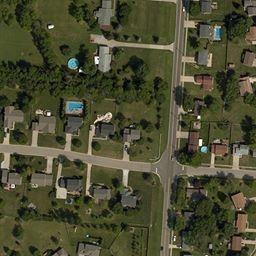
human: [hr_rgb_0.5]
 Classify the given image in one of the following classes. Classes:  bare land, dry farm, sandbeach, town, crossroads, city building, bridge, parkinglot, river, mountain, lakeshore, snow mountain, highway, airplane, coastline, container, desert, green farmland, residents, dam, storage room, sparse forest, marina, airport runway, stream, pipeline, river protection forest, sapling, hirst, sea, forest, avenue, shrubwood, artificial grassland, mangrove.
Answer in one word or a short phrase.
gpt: town